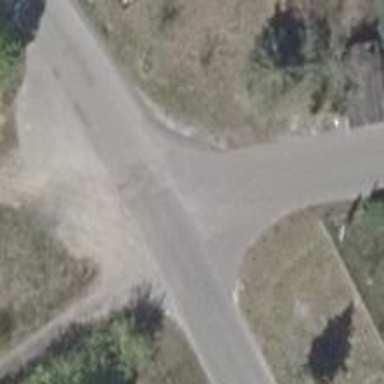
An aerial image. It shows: Unclassified road.